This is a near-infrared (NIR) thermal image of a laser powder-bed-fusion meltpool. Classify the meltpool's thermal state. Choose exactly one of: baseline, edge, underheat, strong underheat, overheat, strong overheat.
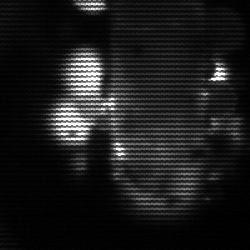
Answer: strong underheat